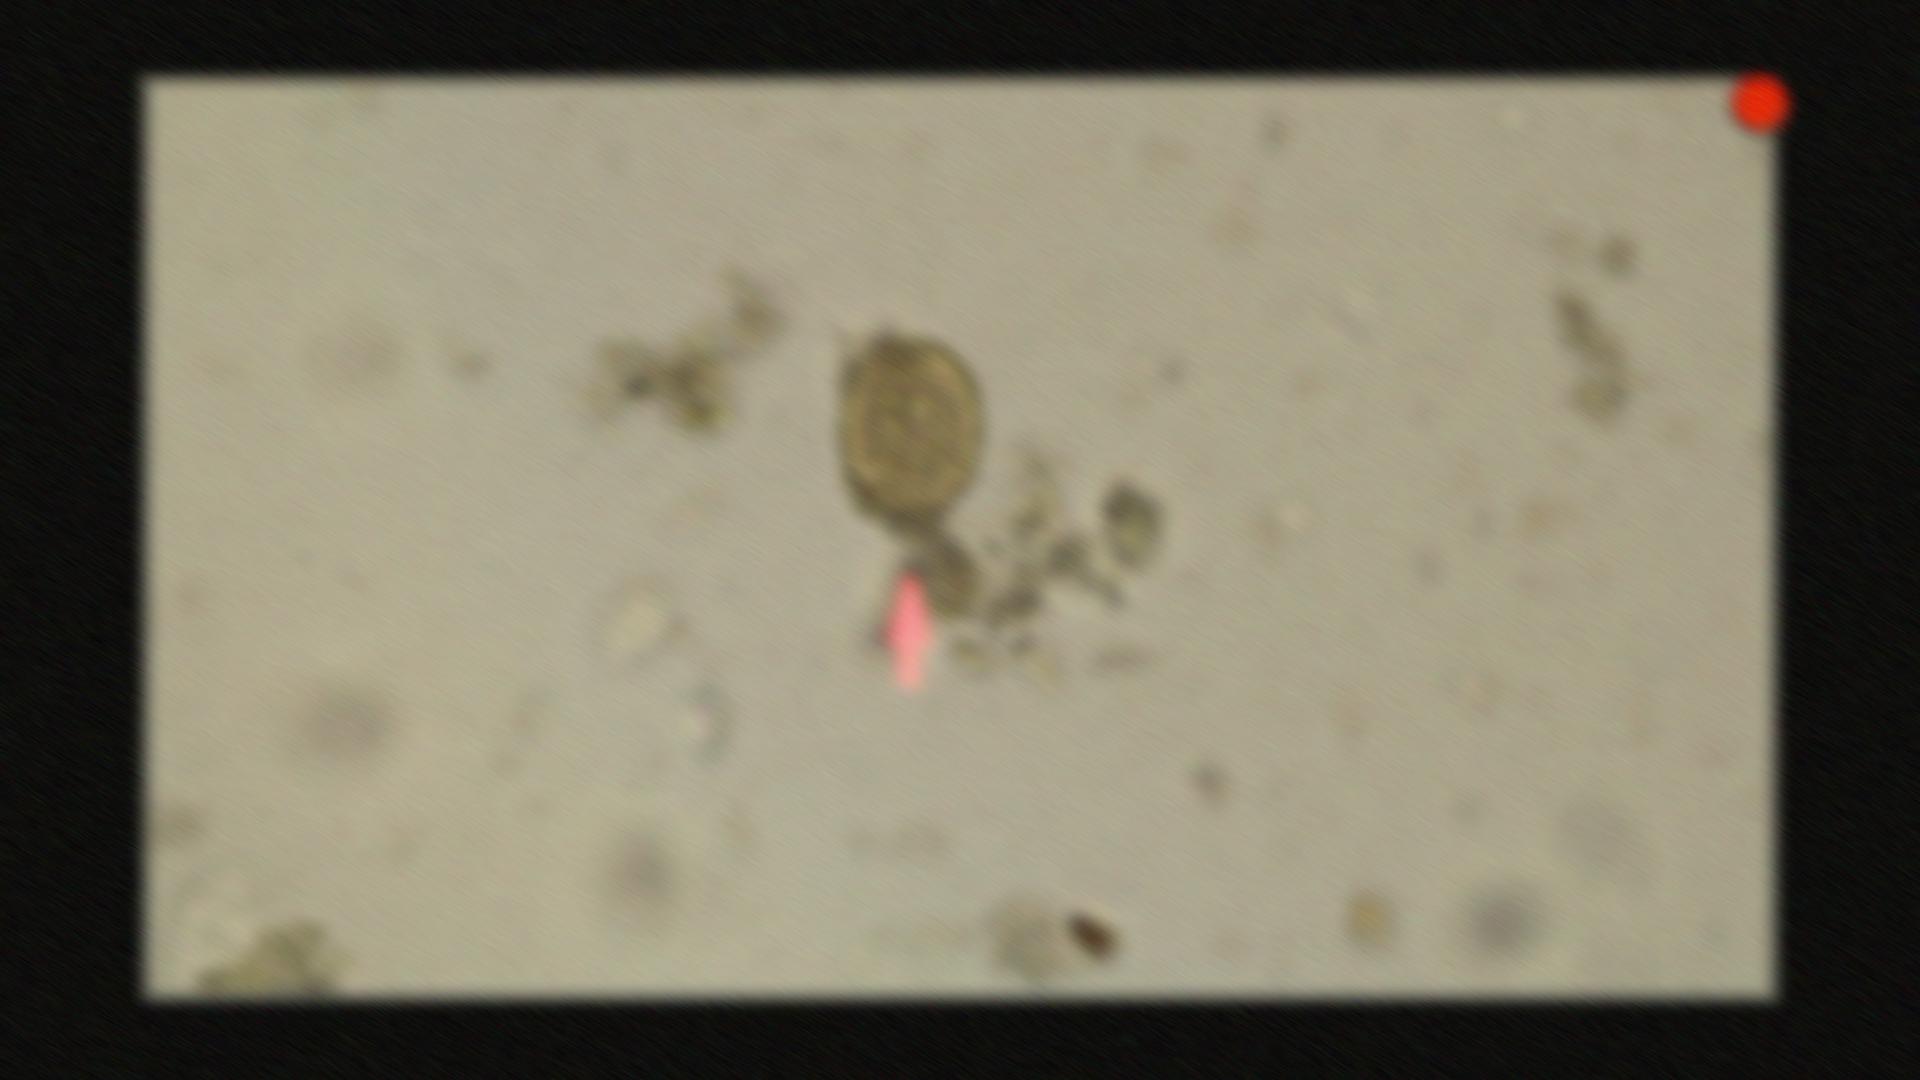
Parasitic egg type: Ascaris lumbricoides